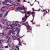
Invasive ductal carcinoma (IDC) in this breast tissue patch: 1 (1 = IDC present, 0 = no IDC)